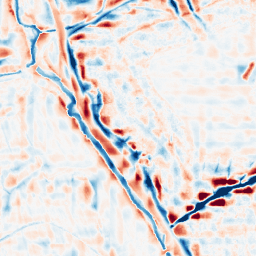
Category: wavelet
Decomposition family: wavelet_reverse_biorthogonal
Decomposition parameters: wavelet: rbio1.3
level: 4
Upsampling method: sinc_hamming
Upsampling parameters: scale: 8
kernel_size: 16
Upsampling scale: 8